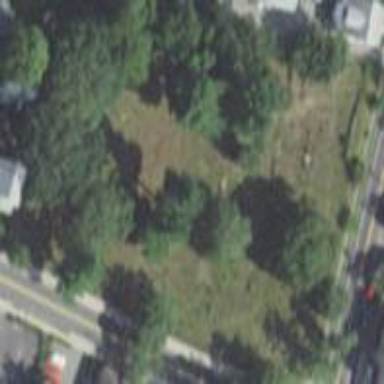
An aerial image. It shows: Cemetery with historical significance.